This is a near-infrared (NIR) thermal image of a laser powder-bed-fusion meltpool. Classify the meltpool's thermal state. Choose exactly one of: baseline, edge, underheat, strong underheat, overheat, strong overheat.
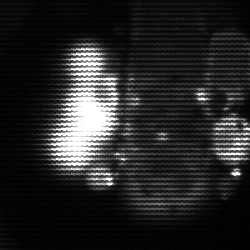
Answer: strong underheat